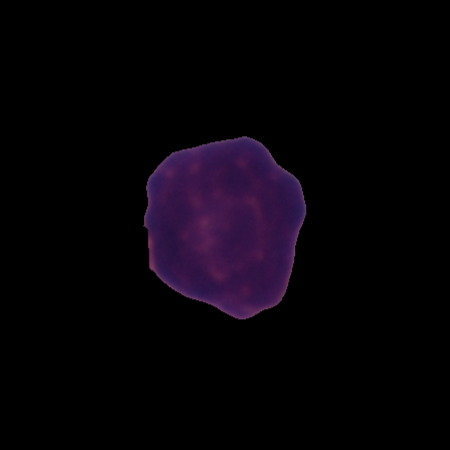
Label: healthy